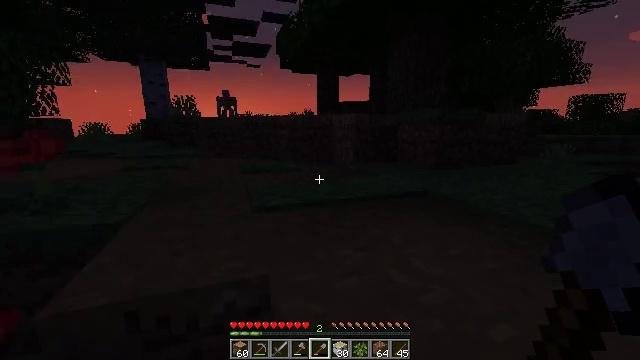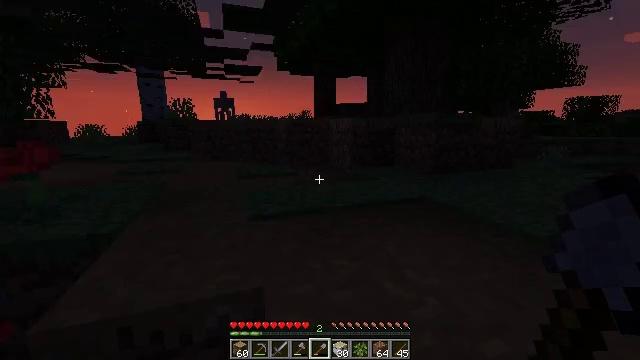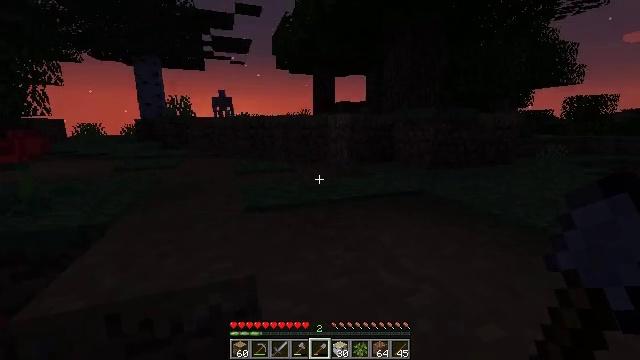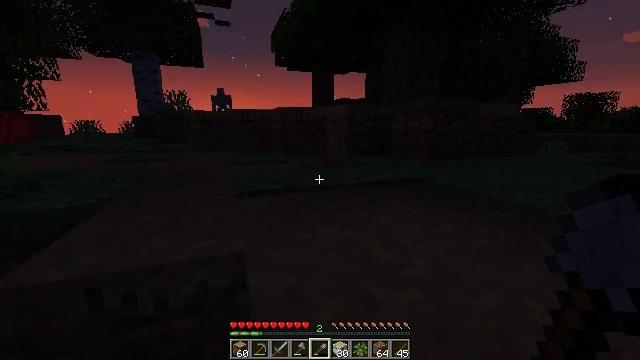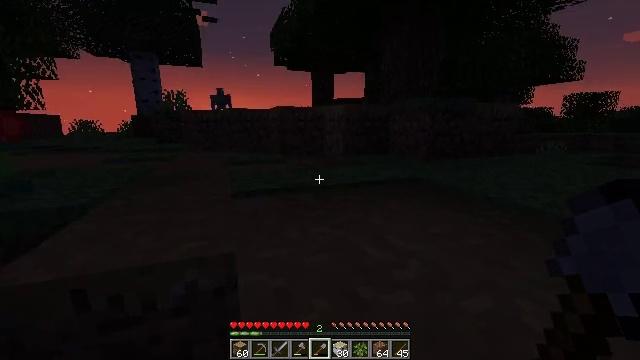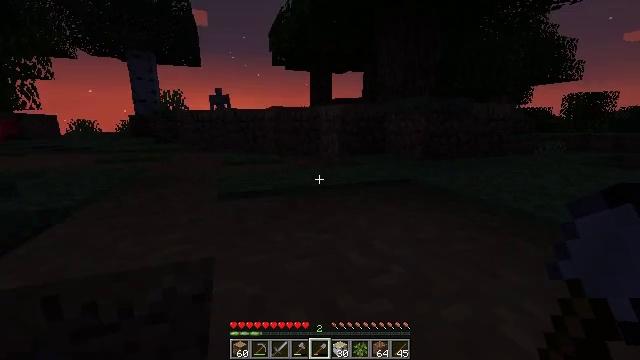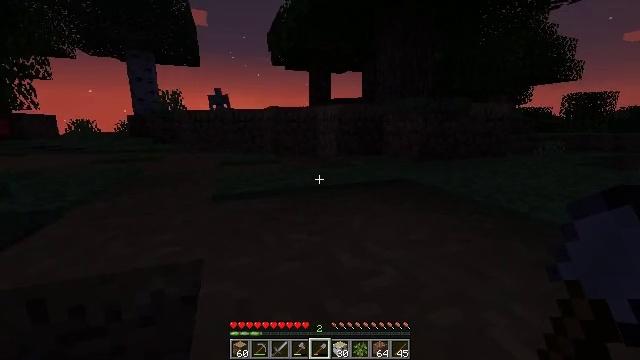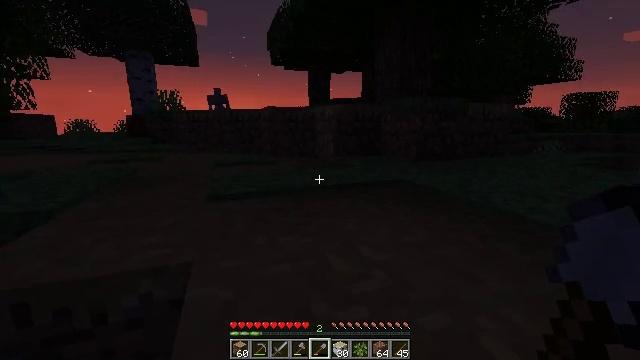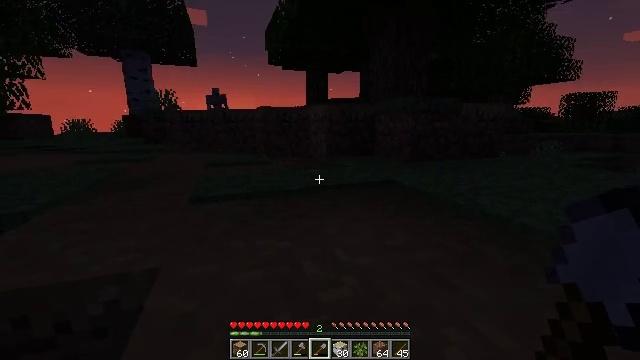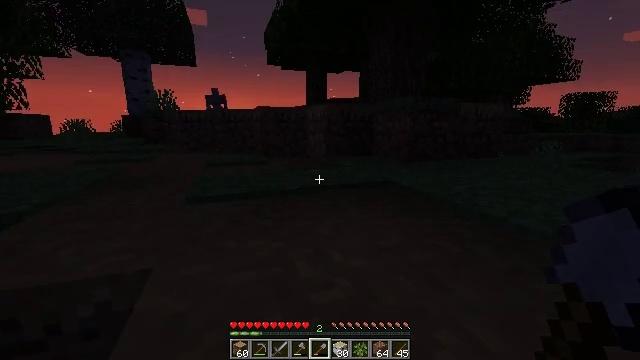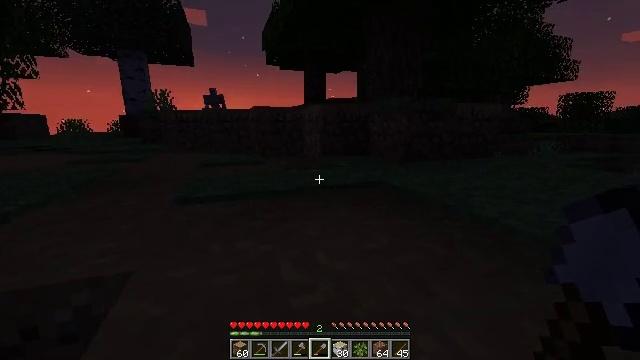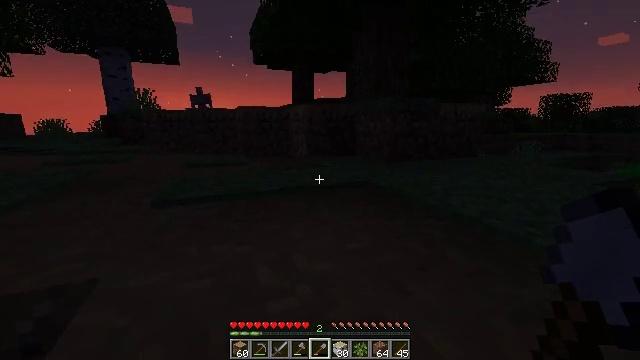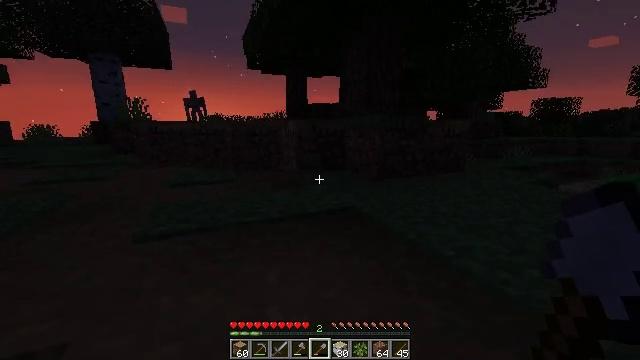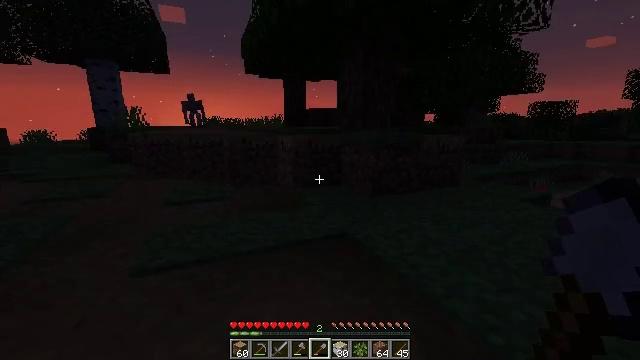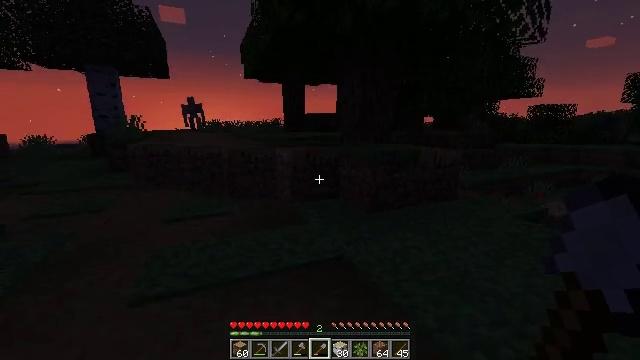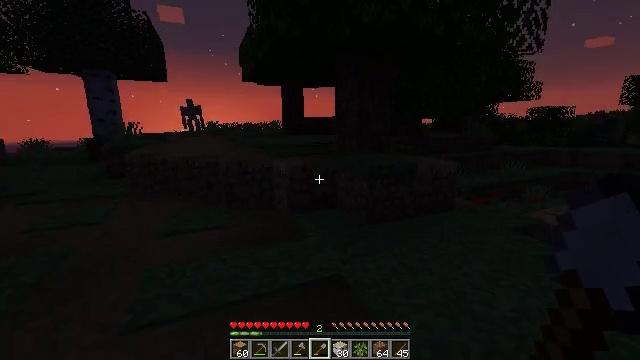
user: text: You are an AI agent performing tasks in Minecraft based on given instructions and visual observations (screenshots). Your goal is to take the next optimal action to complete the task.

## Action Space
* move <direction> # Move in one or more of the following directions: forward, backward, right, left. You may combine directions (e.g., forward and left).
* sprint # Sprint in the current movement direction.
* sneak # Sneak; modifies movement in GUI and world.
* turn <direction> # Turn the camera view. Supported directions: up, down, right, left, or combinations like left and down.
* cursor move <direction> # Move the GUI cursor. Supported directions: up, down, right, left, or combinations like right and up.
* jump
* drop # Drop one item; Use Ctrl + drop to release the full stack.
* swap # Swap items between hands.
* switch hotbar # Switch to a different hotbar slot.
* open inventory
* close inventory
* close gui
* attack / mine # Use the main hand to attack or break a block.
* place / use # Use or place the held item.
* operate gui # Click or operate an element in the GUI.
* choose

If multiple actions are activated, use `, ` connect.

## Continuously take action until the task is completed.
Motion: motion action
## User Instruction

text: Break the yellow bed.
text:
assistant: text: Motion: move forward, sprint, jump
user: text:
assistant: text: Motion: move forward, sprint, jump
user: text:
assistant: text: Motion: move forward, sprint, jump
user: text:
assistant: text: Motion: move forward, sprint
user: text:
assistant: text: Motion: move forward, sprint
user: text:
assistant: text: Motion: move forward, sprint
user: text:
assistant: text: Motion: move forward, sprint
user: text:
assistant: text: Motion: move forward, sprint
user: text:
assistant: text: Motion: move forward, sprint
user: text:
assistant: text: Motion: move forward, sprint
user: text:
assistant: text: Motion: move forward, sprint, turn right
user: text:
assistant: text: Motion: move forward, sprint, jump
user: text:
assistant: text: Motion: move forward, sprint, jump
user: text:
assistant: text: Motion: move forward, sprint, jump
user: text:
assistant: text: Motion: move forward, sprint, jump
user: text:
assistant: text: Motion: move forward, sprint
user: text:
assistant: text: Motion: move forward, sprint
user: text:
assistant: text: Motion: move forward, sprint, turn right
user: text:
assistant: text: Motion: move forward, sprint, turn right and down
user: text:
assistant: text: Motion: move forward, sprint, turn right
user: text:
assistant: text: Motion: move forward, sprint, turn right
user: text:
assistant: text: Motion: move forward, sprint, turn right
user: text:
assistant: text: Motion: move forward, sprint, turn right
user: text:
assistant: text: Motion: move forward, sprint
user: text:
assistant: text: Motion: move forward, sprint, turn right
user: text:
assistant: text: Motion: move forward, sprint, turn right
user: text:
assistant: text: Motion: move forward, sprint, turn right
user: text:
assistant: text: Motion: move forward, sprint, turn right
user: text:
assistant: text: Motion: move forward, sprint
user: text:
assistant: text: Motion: move forward, sprint, turn right